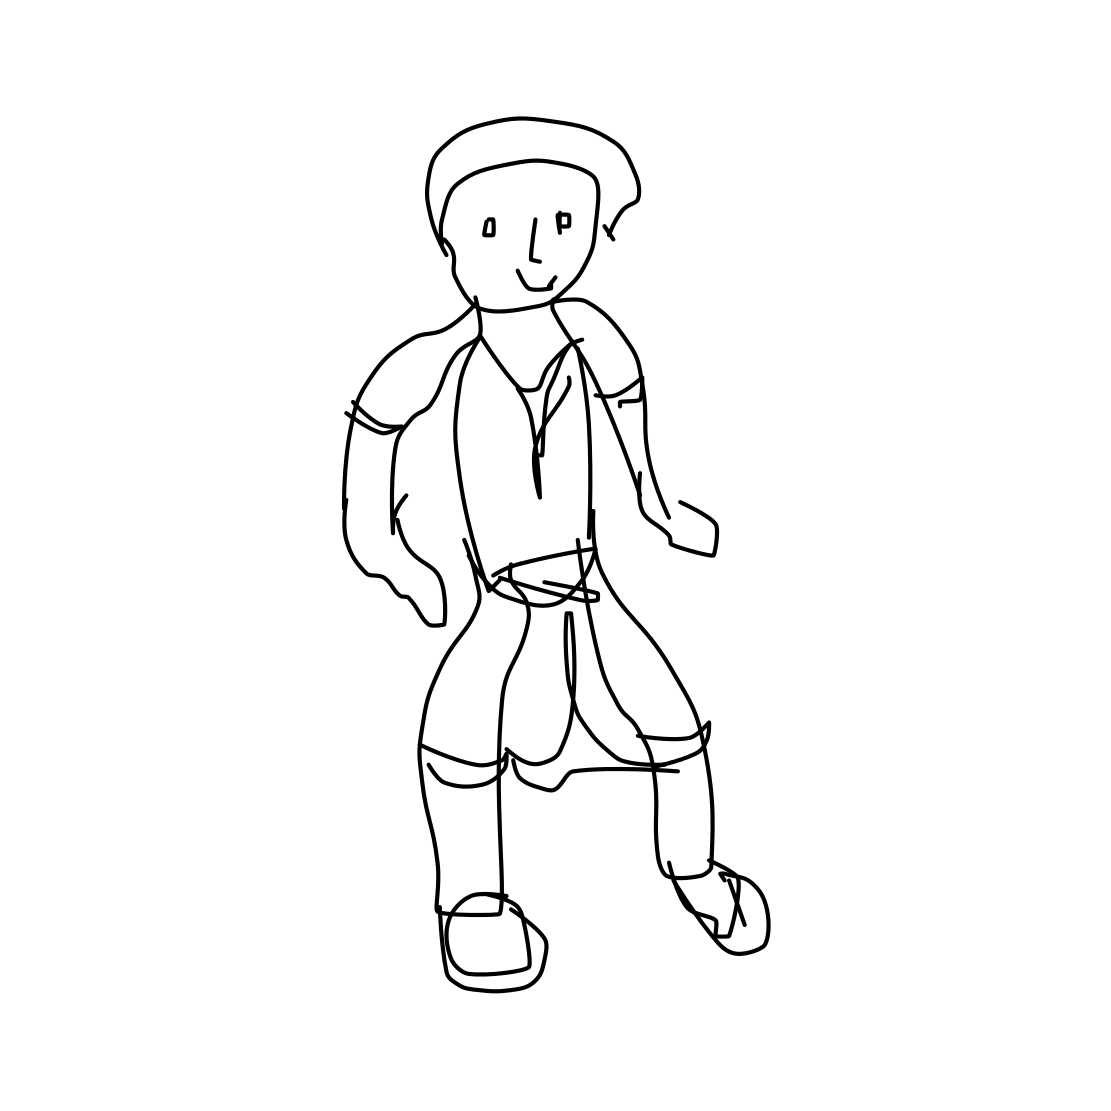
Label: person walking